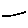
Label: line